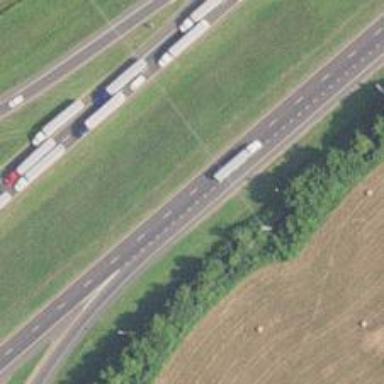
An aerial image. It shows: Motorway.